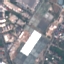
Land use / land cover: Industrial